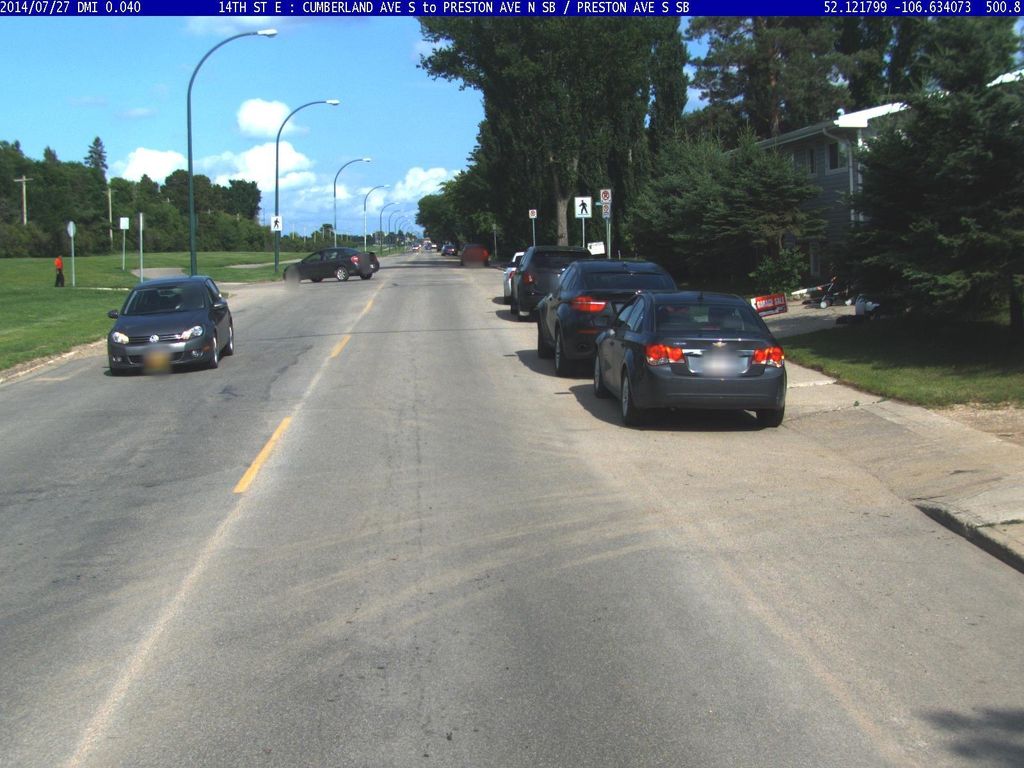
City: saskatoon